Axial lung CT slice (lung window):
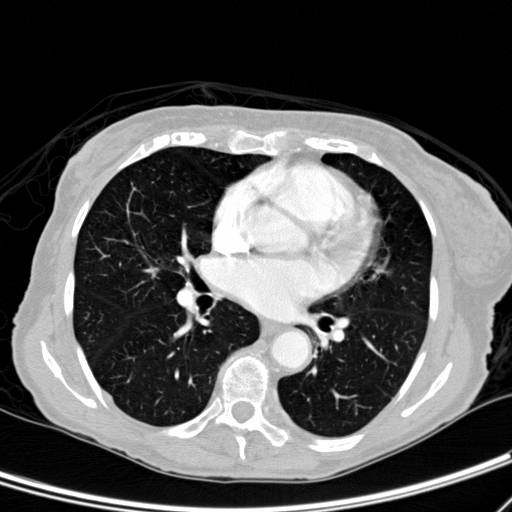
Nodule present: no